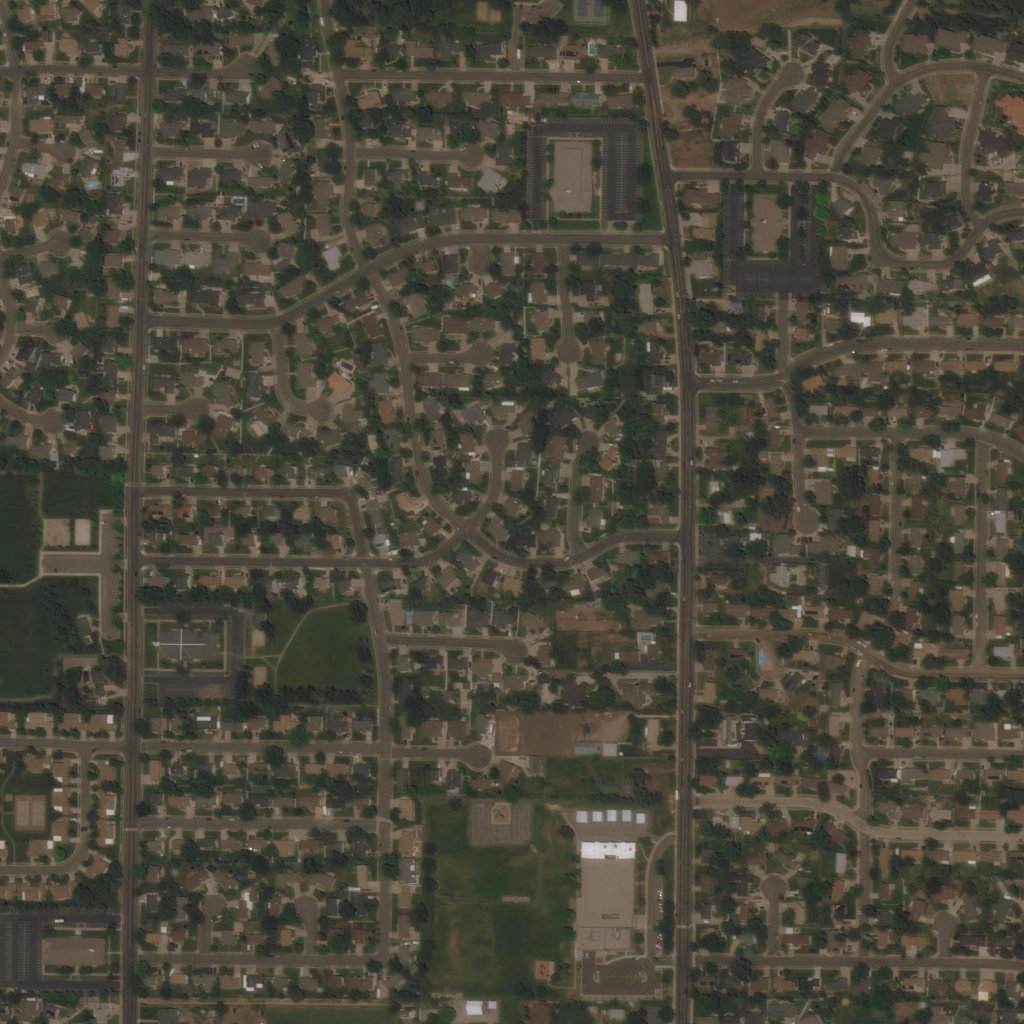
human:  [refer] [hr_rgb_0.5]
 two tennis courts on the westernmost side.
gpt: <box>[[1, 77, 4, 81, 0]]</box>